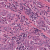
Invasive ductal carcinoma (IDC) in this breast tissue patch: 0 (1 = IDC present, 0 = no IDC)